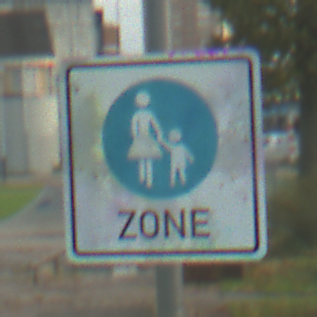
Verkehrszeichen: BeginnFussgaengerzone
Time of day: MorningAfternoon
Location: Outdoor (Urban)
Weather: PartlyCloudy
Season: NotSpecified
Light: Natural